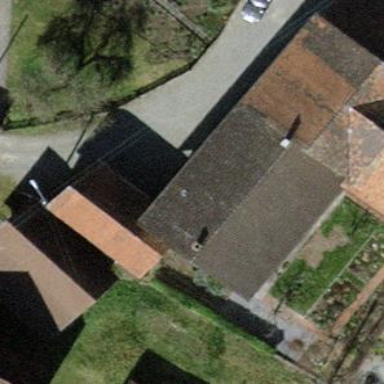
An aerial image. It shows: Gabled roof farm building.